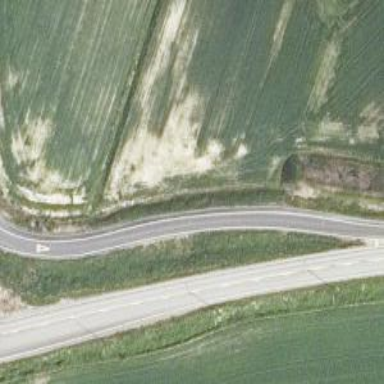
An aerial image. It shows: Trunk link road with asphalt surface.